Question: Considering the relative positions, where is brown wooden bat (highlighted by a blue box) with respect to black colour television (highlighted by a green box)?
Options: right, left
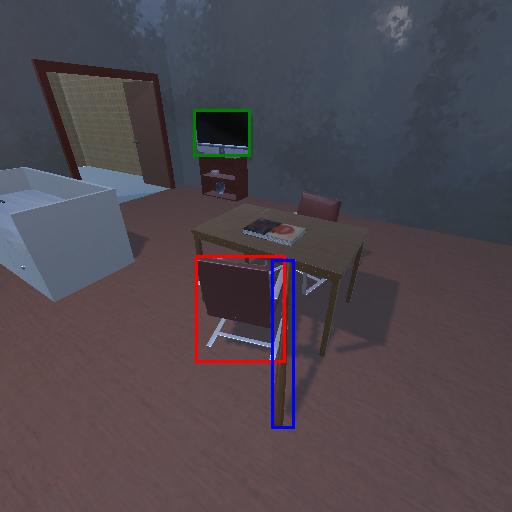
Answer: right